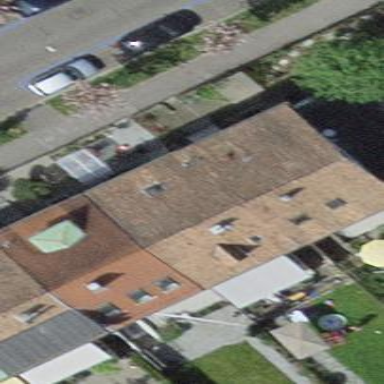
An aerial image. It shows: Terrace building.